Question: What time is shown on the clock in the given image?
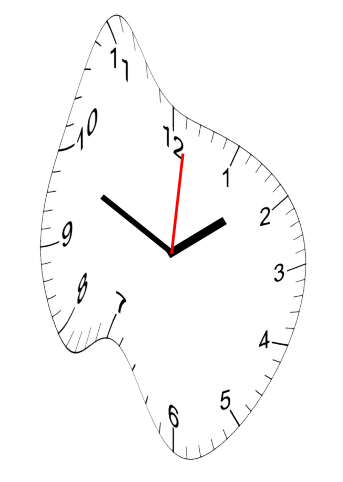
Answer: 01:49:01